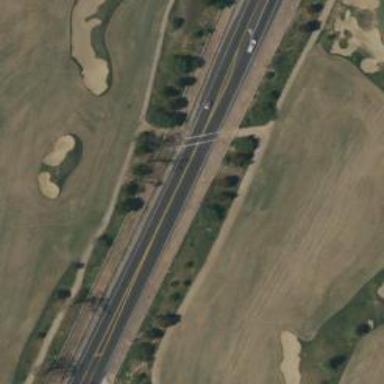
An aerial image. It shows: Path for golf carts.